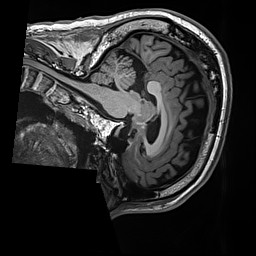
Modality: T1w
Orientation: sagittal
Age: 50
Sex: male
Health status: healthy
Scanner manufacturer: siemens
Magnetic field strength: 3 T
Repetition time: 2.5 s
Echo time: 0.00299 s